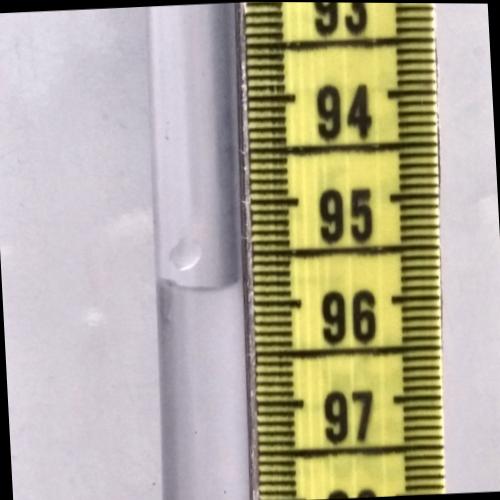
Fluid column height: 95.8 cm